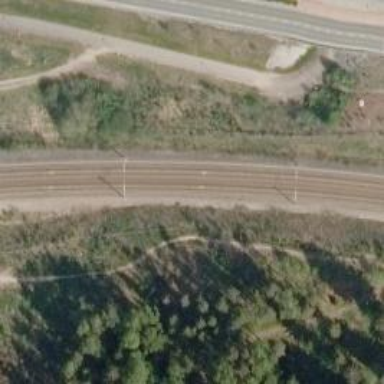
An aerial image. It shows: Railway signal.